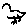
Label: bird